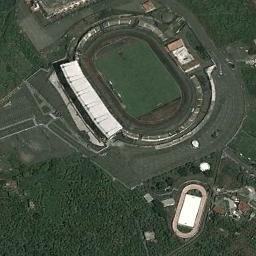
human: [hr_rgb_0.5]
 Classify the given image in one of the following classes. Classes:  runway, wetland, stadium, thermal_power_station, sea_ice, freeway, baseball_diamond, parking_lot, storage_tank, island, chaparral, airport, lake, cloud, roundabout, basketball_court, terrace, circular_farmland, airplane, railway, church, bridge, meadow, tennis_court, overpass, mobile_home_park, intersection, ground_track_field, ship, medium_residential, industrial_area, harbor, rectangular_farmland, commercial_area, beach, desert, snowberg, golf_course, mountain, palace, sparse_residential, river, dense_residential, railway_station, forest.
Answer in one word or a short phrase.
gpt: stadium